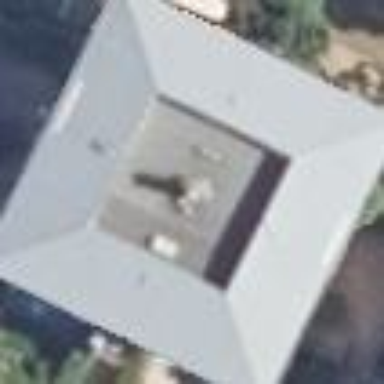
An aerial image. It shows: Unique apartment building with quadruple saltbox roof shape.